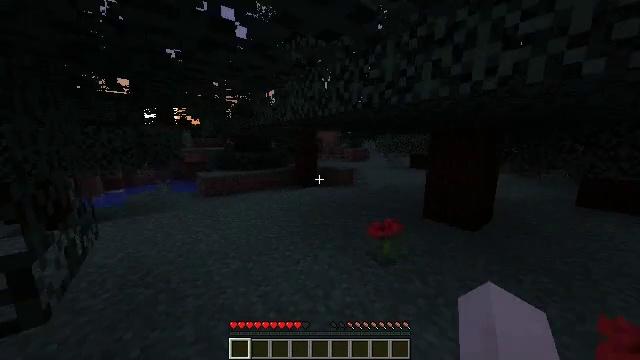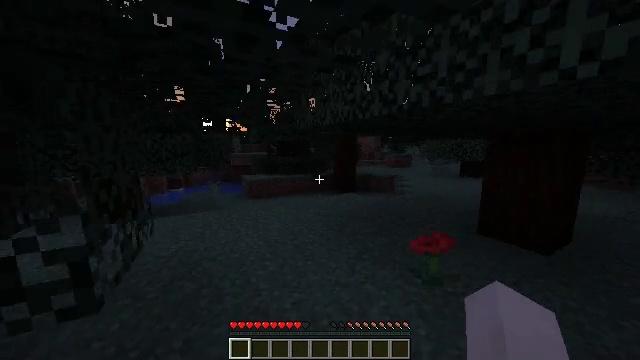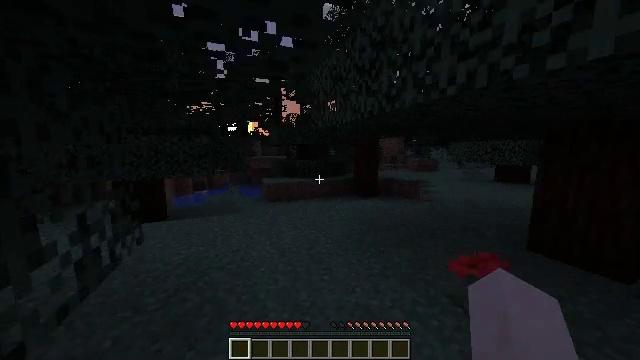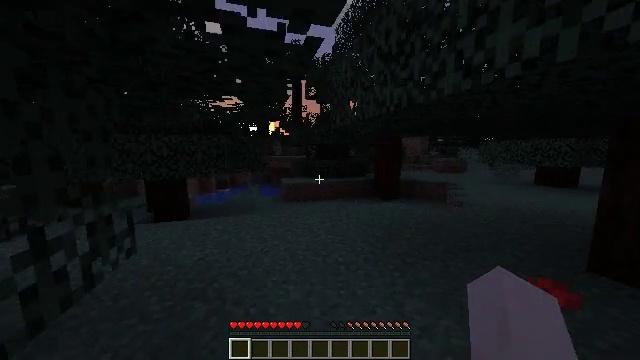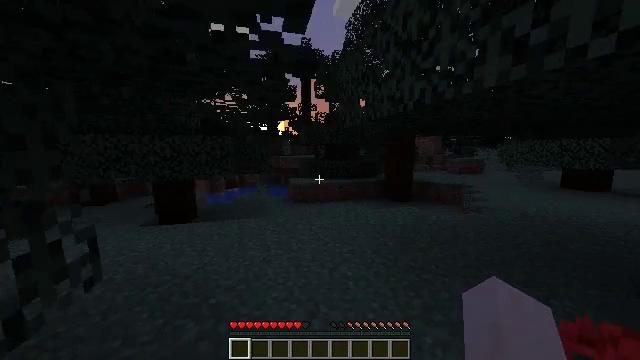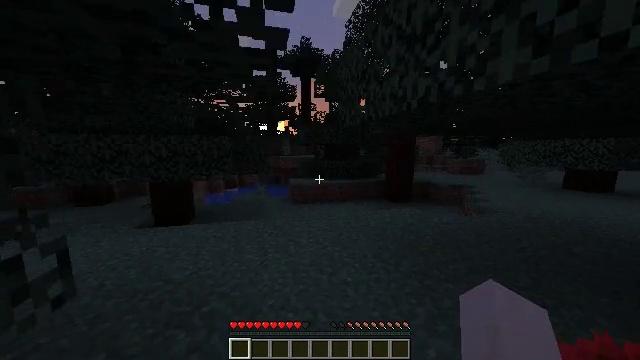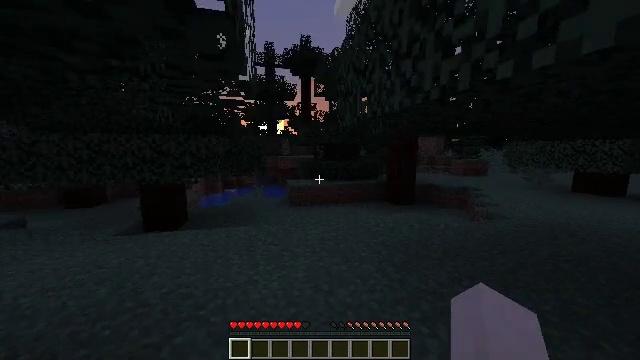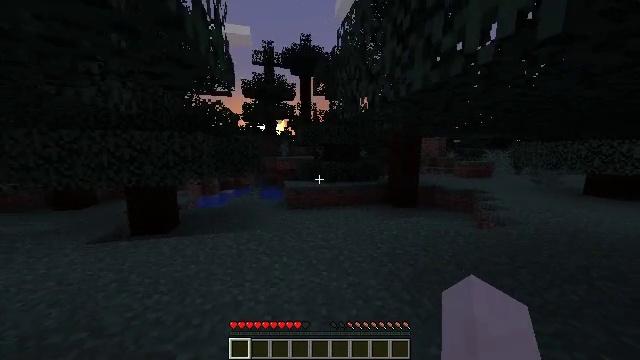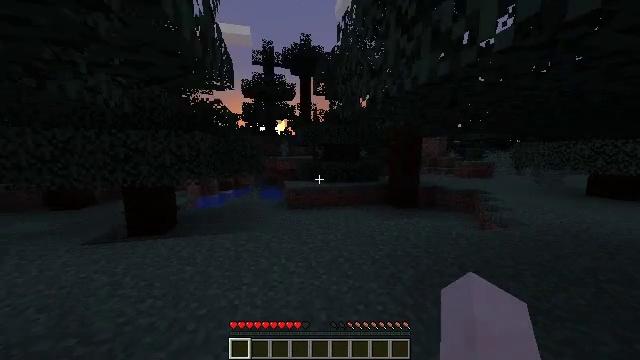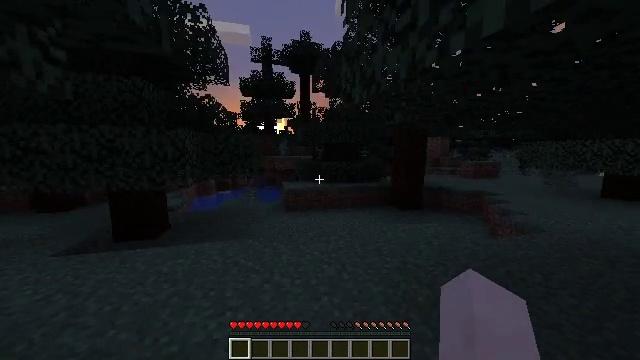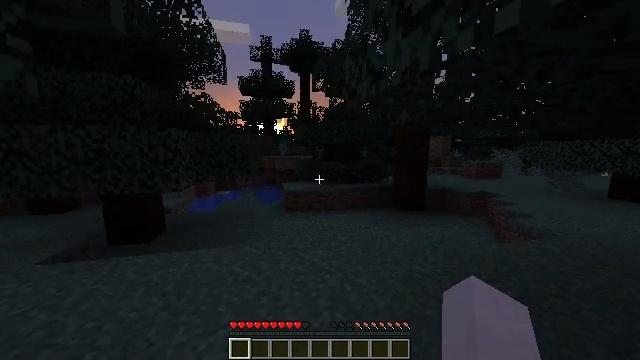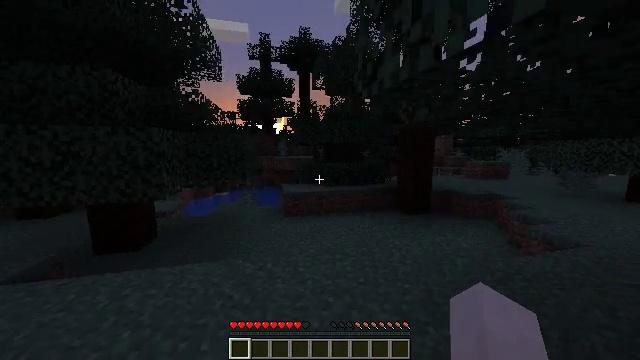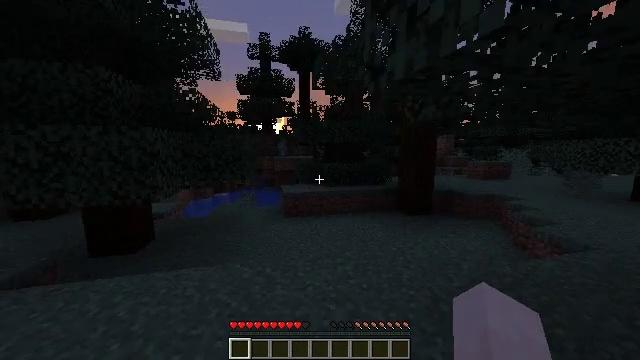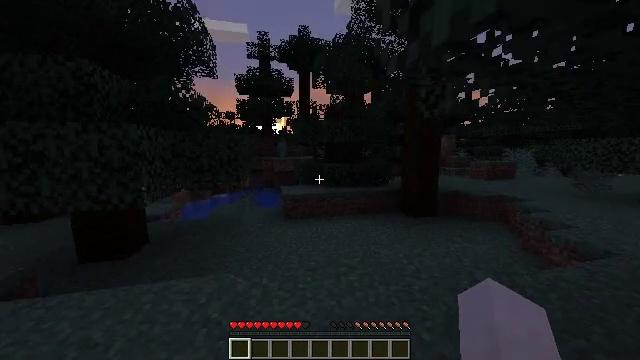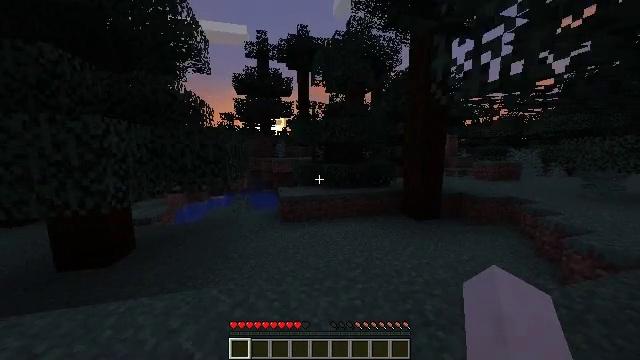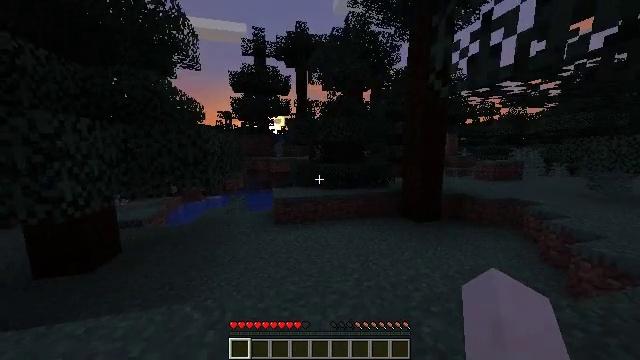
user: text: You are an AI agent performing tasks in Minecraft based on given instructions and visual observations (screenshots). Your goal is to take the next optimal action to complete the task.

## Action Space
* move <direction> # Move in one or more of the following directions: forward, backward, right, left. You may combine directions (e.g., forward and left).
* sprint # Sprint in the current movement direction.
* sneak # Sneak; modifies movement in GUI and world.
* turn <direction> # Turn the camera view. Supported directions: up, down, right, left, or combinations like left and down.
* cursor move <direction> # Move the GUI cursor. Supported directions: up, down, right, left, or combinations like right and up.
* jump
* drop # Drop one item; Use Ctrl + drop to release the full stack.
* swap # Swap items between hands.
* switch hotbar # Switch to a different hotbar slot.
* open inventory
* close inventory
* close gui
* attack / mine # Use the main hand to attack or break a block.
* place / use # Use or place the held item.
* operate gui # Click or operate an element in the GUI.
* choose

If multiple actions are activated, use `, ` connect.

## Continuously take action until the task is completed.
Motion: motion action
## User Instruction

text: Hold left button to gather the purple bed.
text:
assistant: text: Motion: move forward, sprint, turn left and up
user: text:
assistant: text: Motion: move forward, sprint, turn left
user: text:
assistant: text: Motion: move forward, sprint, turn left
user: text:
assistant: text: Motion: move forward, sprint, turn left
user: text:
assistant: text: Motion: move forward, sprint
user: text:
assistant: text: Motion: move forward, sprint
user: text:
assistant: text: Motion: move forward, sprint
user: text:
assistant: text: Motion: move forward, sprint
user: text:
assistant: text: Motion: move forward, sprint
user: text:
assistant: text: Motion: move forward, sprint
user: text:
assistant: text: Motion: move forward, sprint
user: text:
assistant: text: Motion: move forward, sprint
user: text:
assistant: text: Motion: move forward, sprint
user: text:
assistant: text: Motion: move forward and move right, sprint
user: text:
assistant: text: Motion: move forward and move right, sprint
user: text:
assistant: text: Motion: move forward and move right, sprint
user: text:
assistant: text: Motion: move forward and move right, sprint
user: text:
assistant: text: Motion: move forward and move right, sprint
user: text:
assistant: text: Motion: move forward and move right, sprint
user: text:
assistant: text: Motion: move forward and move right, sprint
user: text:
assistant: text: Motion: move right, sprint
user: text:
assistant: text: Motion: move right, sprint
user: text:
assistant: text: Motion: move right, sprint
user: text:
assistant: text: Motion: move right, sprint
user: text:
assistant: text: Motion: move right, sprint
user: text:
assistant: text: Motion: move right, sprint, turn right
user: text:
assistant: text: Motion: move right, sprint, turn right
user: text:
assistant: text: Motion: move right, sprint, turn right
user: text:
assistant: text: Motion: move right, sprint
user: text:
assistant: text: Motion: move forward and move right, sprint